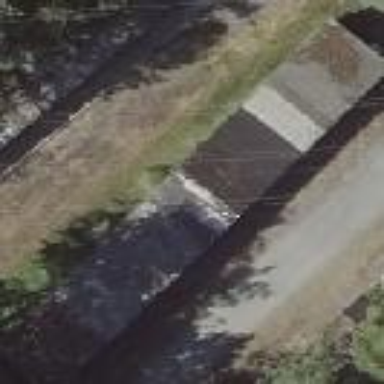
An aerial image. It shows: Garage.